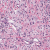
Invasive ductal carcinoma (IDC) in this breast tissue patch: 1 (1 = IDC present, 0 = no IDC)